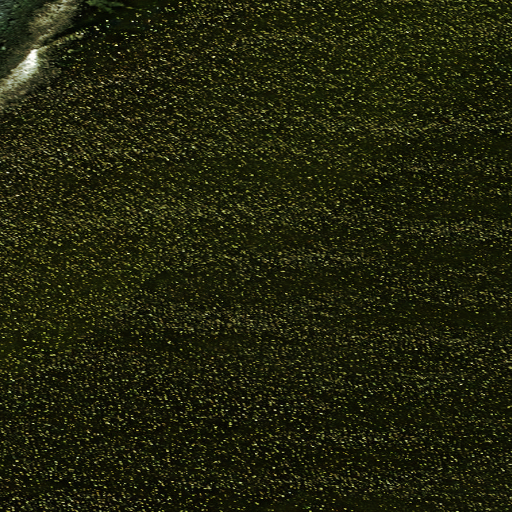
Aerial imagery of island in Alaska named Pinnacle Rock containing only unknown